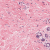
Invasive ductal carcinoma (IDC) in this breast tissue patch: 0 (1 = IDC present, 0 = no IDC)